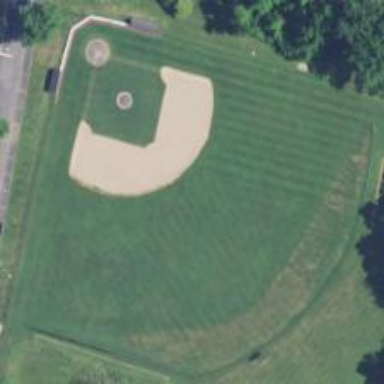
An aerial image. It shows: Baseball pitch for leisure land activities.